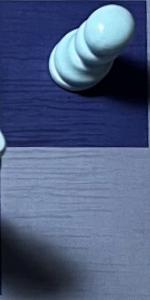
Label: Empty